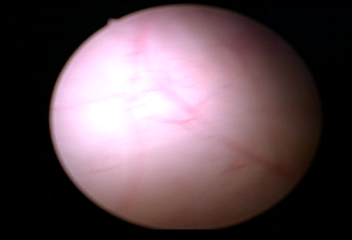
Modality: WLC
Class: Normal mucosa
Bladder cancer association: No